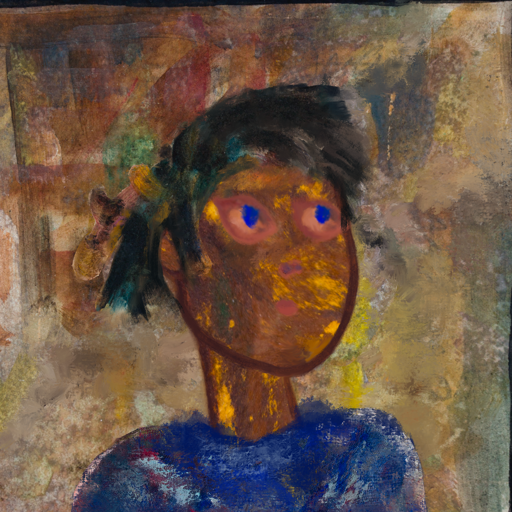
Background: Mosgoul, Head And Neck Side: Comrade, Face Side: Mother_And_Son_Mother, Bust: Irani, Hair Side: Pipe, Head Accessory: Blank, Second Necklace: Blank, Necklace: Blank, Baby: Blank